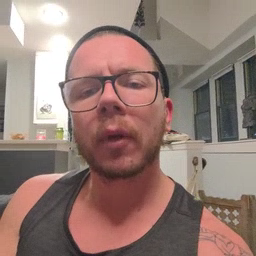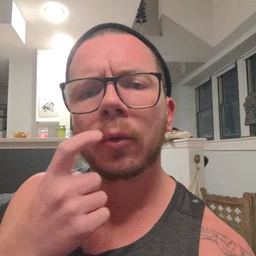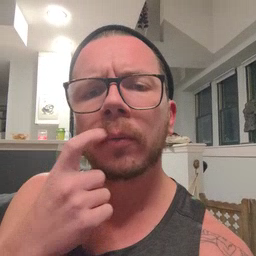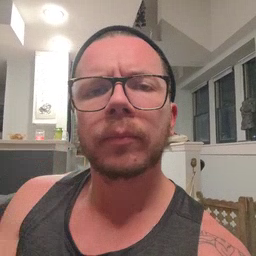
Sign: tooth